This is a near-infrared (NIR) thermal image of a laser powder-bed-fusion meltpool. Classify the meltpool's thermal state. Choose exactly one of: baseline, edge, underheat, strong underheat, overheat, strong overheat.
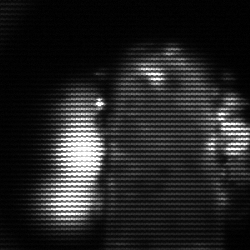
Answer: strong underheat